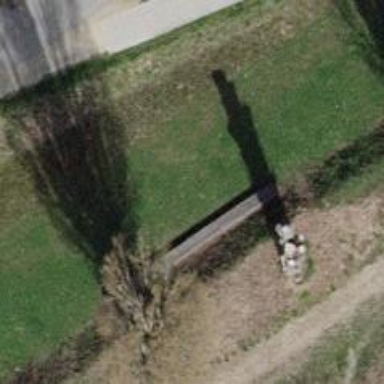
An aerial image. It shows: Bench.